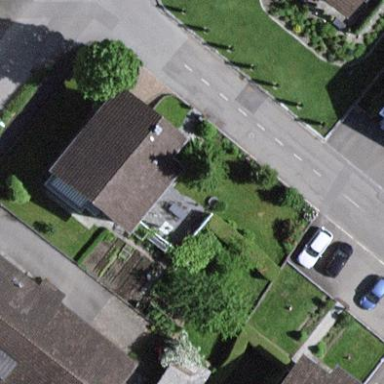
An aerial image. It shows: Detached building.